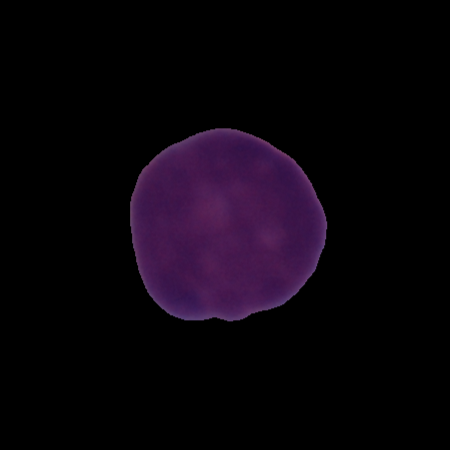
Label: cancer